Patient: sex F, age 54
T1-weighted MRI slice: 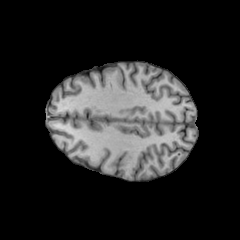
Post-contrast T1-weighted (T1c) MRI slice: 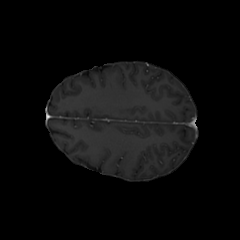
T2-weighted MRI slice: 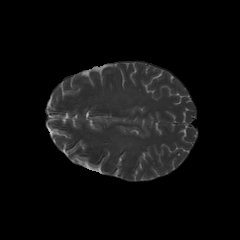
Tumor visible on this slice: no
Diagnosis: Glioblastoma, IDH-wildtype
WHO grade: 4